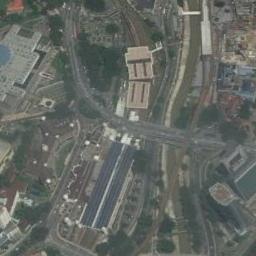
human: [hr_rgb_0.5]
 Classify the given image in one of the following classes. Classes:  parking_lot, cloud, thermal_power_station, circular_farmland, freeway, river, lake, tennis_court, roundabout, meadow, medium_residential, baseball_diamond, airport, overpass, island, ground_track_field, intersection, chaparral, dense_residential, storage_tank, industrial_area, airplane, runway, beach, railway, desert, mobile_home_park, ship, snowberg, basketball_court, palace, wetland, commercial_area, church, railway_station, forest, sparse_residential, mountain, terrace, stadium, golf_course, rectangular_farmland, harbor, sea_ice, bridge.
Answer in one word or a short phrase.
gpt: railway_station